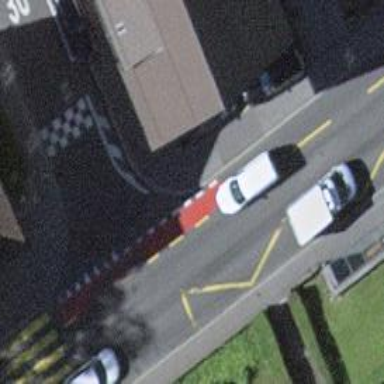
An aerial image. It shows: Kerb barrier.